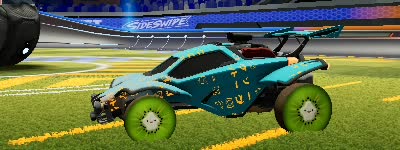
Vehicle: octane